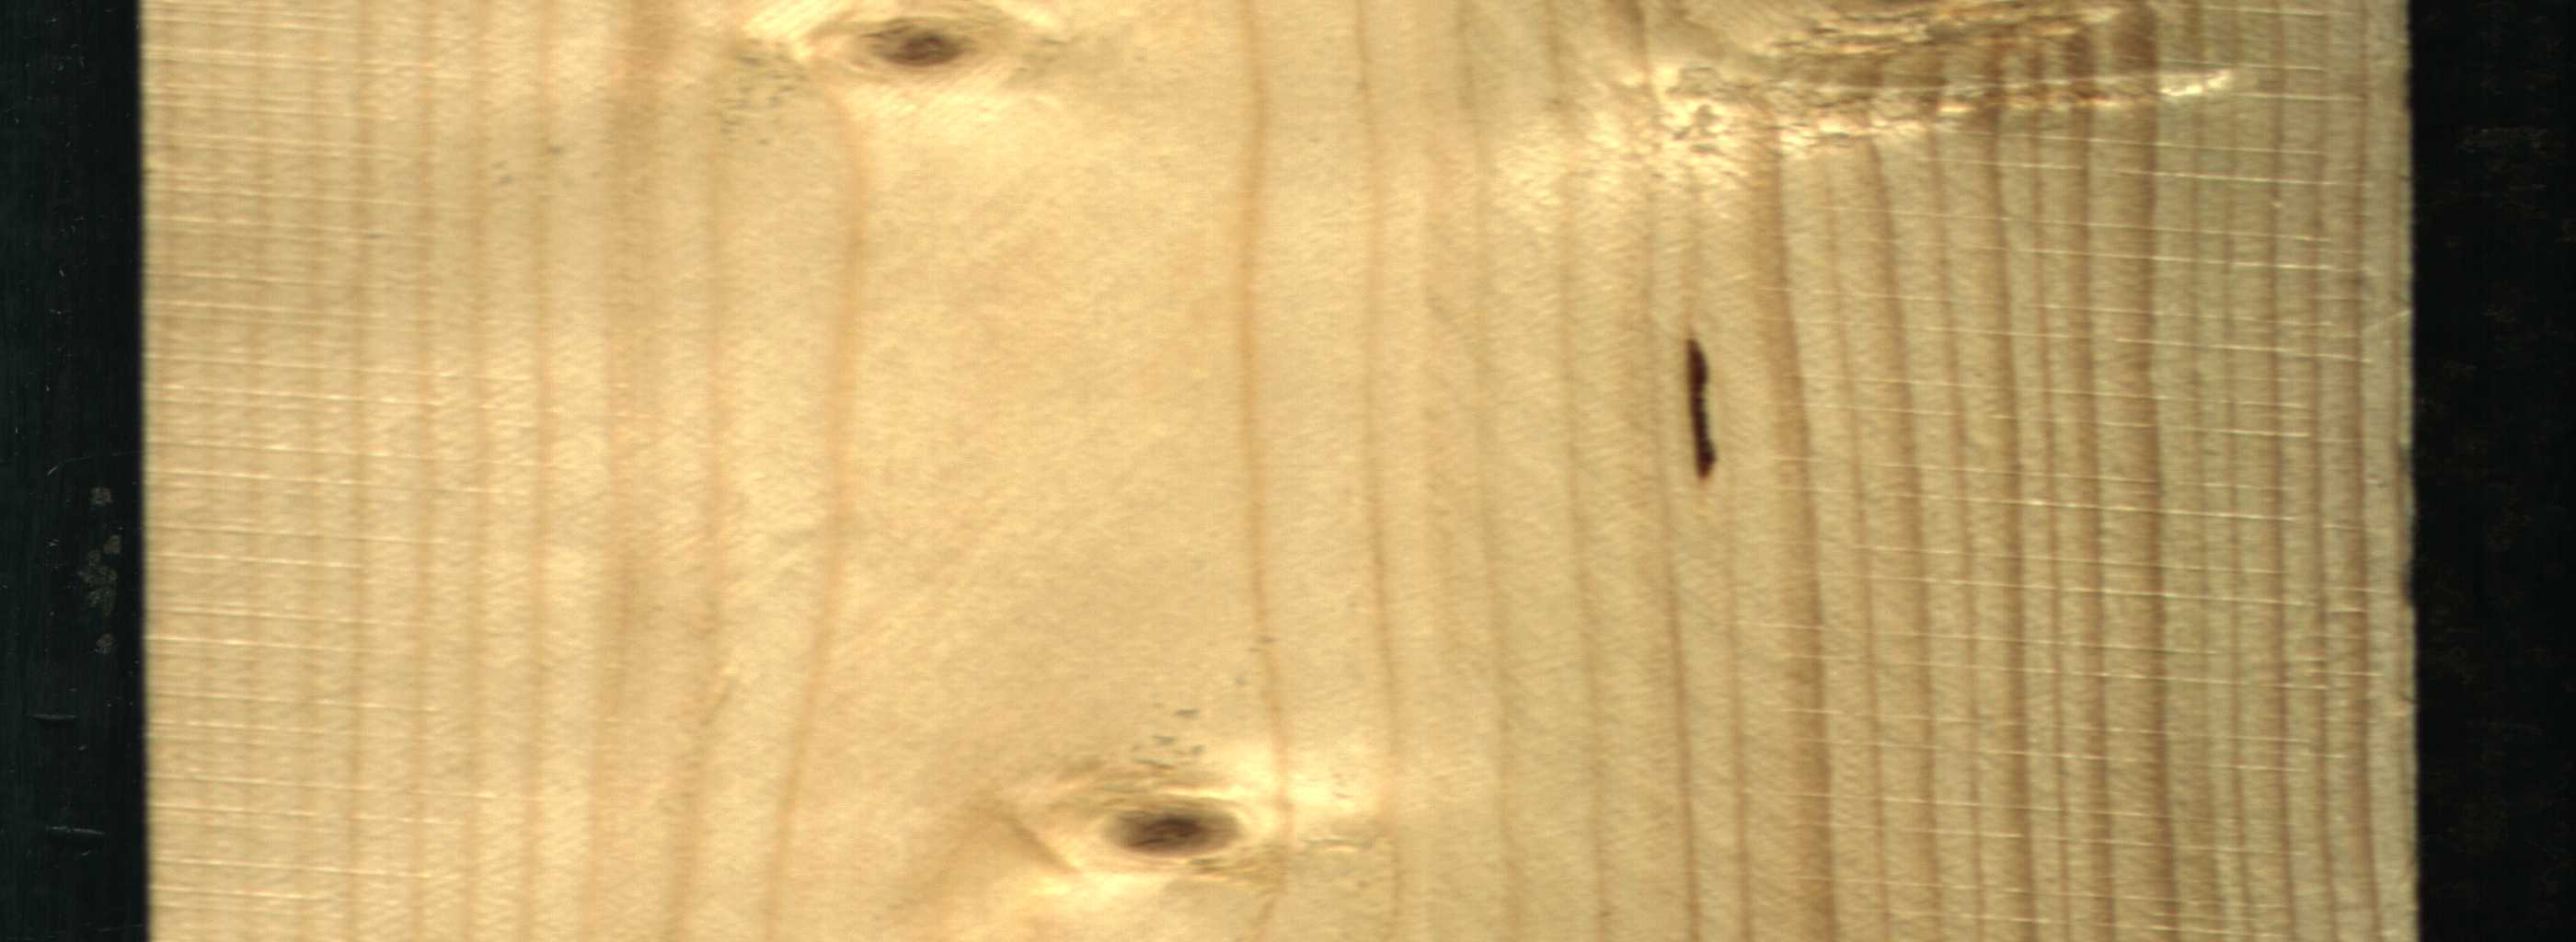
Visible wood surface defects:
resin
resin
Live_Knot
Live_Knot